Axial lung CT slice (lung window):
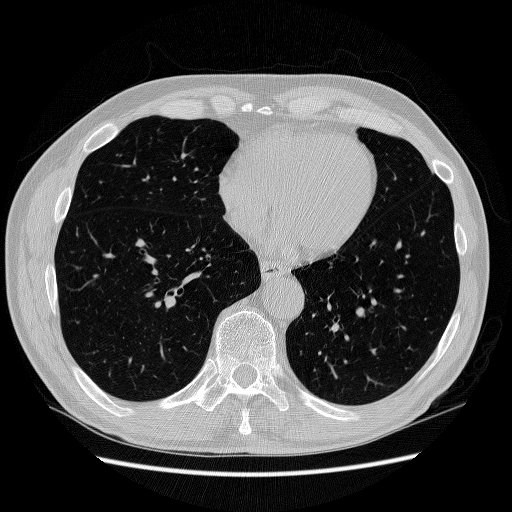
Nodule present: no